Question: I am trying to attach a '.vcf file' to the 'MFMessageComposeViewController' as a share contact feature in my app.
I referred <URL>, which also didn't work. I don't know how it is implemented in the default message app as in the below image.

Can anyone suggest me how to implement this share contact option as in the default Contacts app of the iPhone? Any timely help is much more appreciated.
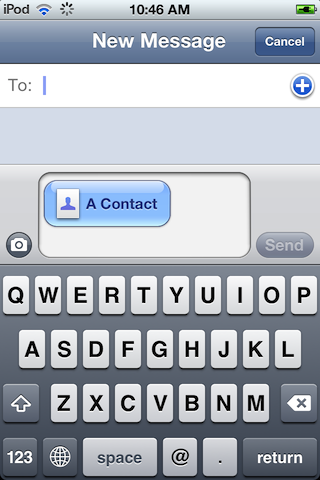
Answer: Adding attachment feature is added in iOS7 with the 'MFMessageComposeViewController' class.
The method <URL> gives the answer where 'typeIdentifier' can be set as 'kUTTypeVCard'.